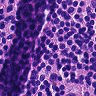
Metastatic tissue present: no